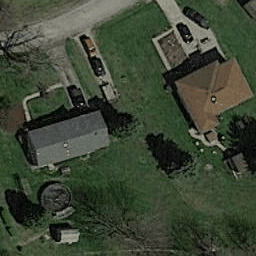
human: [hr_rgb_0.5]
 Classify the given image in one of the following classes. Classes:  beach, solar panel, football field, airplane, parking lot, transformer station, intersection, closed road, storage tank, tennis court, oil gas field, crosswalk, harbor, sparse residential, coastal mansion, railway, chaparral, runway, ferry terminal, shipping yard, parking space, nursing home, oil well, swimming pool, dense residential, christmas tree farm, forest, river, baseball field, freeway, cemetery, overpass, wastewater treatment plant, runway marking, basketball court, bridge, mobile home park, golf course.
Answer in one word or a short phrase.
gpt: sparse residential